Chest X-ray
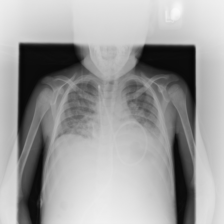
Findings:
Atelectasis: negative
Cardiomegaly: negative
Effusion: negative
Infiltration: positive
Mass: negative
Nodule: negative
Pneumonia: negative
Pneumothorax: negative
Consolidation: negative
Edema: negative
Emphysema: negative
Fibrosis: negative
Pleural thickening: negative
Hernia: negative